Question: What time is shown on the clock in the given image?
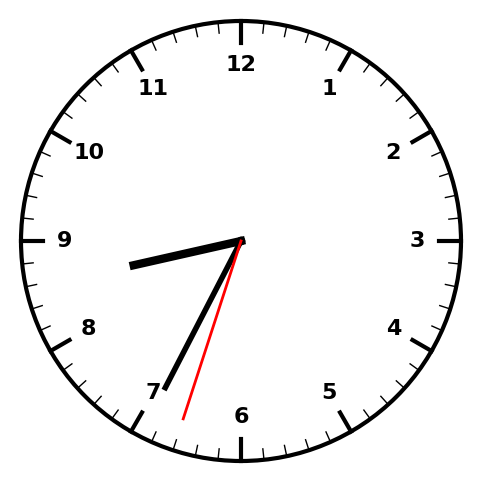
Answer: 08:34:33